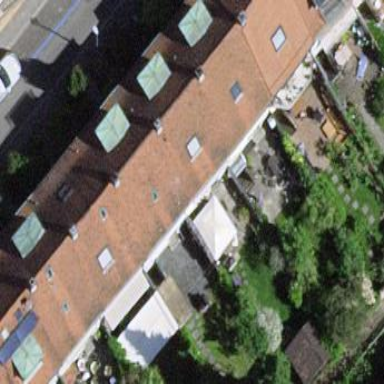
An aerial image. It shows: Terrace building.